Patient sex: M
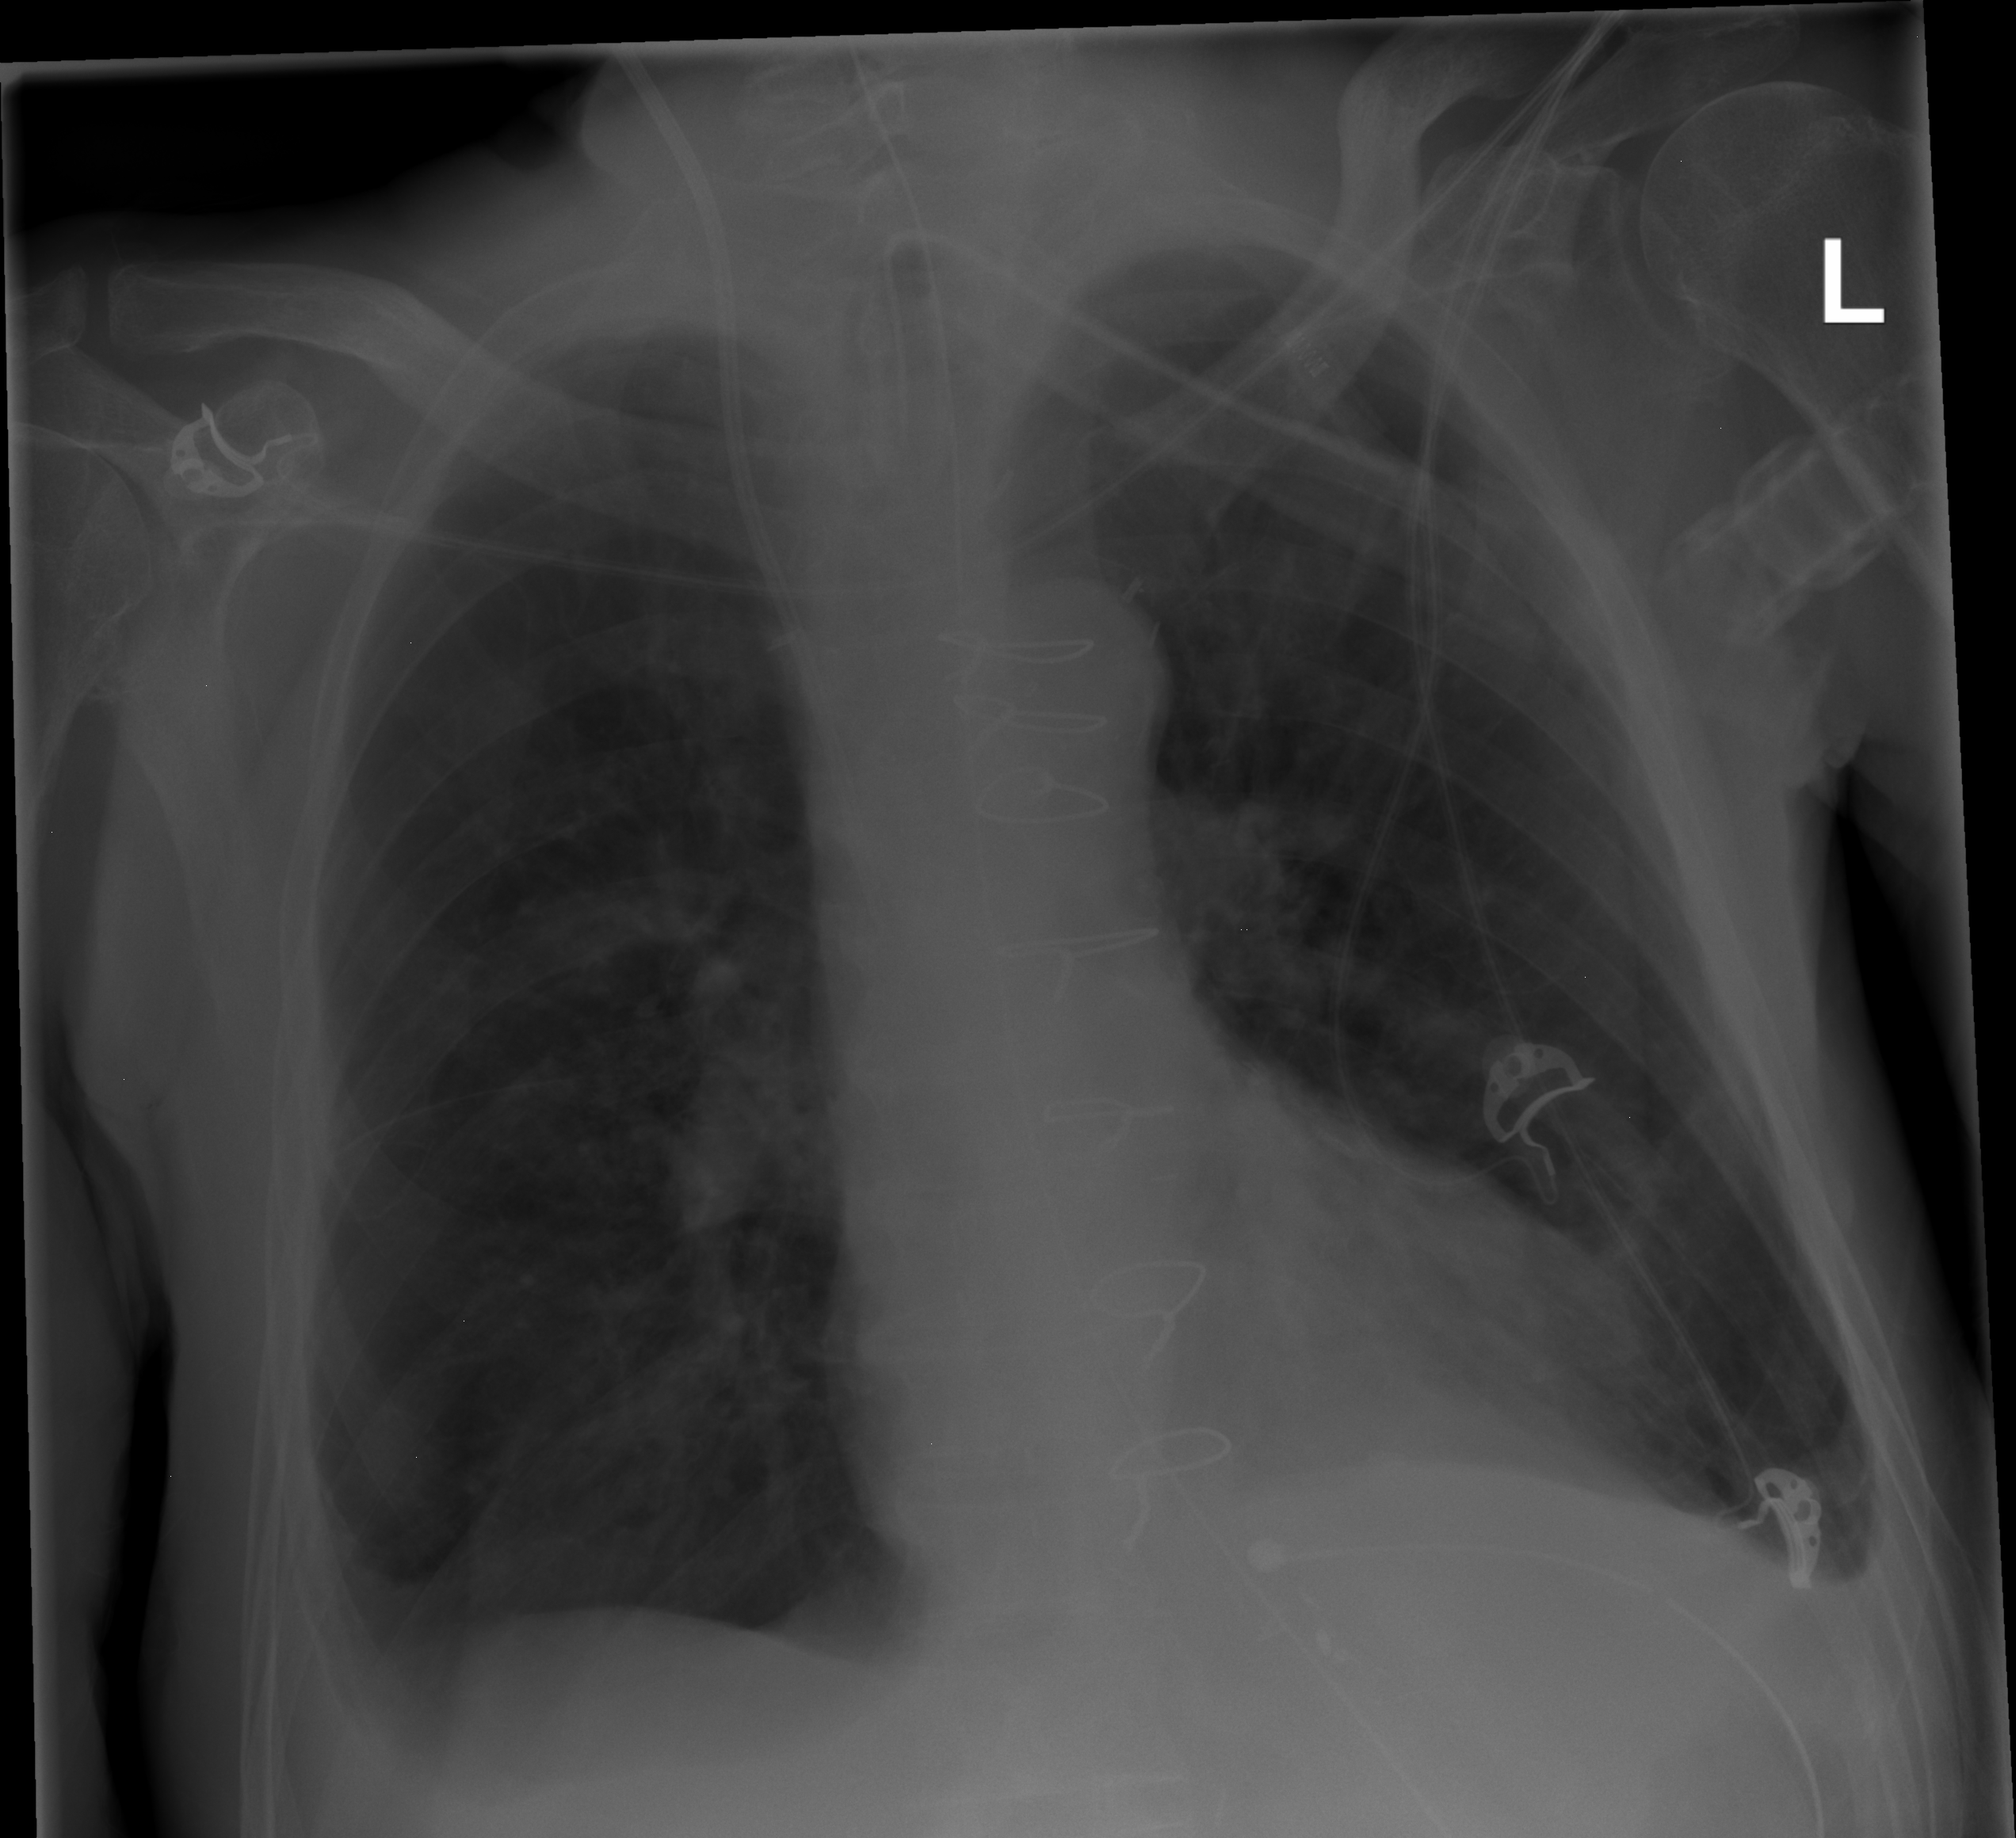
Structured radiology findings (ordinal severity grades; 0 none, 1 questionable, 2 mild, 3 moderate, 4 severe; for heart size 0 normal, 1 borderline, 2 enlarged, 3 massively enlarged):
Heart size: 0
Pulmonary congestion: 0
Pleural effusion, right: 2
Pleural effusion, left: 2
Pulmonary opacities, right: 0
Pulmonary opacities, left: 0
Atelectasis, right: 0
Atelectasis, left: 0